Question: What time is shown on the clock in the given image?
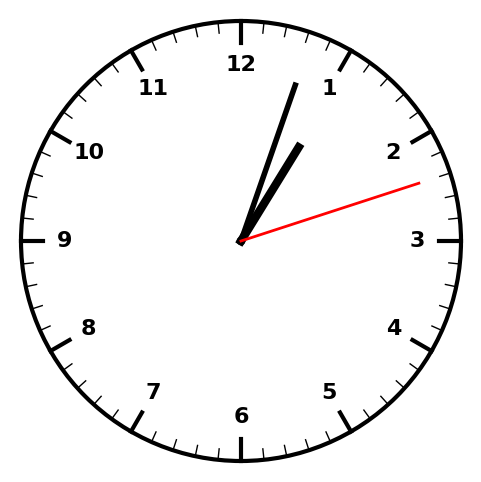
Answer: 01:03:12